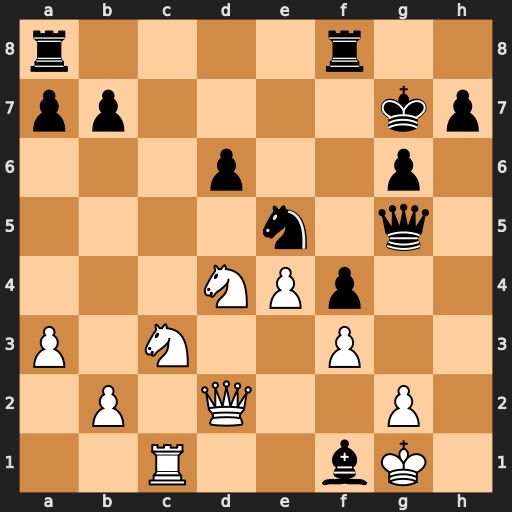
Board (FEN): r4r2/pp4kp/3p2p1/4n1q1/3NPp2/P1N2P2/1P1Q2P1/2R2bK1
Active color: w
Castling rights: -
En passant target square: -
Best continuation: Ne6+ Kf6 Nxg5